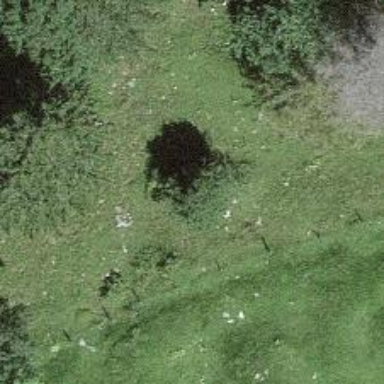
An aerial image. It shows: Single tag "natural: tree."